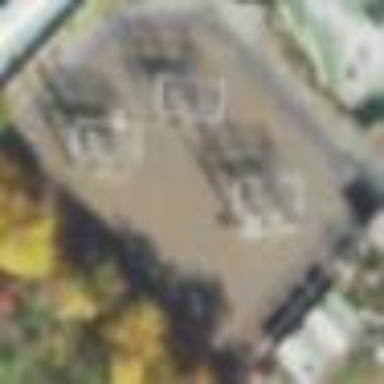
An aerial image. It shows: Power substation surrounded by fence.